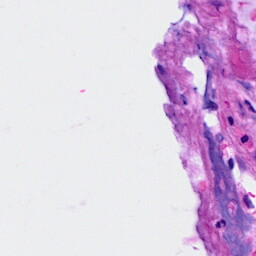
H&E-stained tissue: Ovarian